Question: I have this search box :

And the code of the search box is :
'''
<form method = "post" action="search.php" class = "pull-down navbar-search">
<div class="input-append">
<input class="search-query input-medium" name="search_query" type="text" placeholder="Arama Yap" >
<button type = "submit "class="btn btn-large" type="button"><i class="icon-search"></i></button>
</div>
</form>
'''
I want the search box to have no space between the box and the button. How can I accomplish it? Thanks.
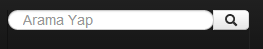
Answer: Scroll down on this link to the bit that says "Search Form";
<URL>
Here's a fiddle showing it working: <URL>
'''
<form class="form-search">
<div class="input-append">
<input type="text" class="span2 search-query">
<button type="submit" class="btn">Search</button>
</div>
<div class="input-prepend">
<button type="submit" class="btn">Search</button>
<input type="text" class="span2 search-query">
</div>
</form>
'''